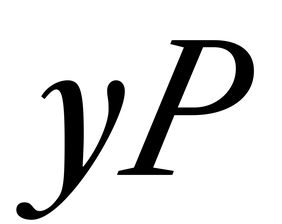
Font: LibreCaslonText-Italic_Italic